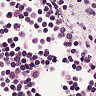
Metastatic tissue present: no